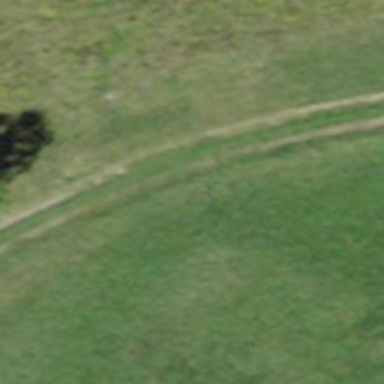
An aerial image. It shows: Track with very rough surface.